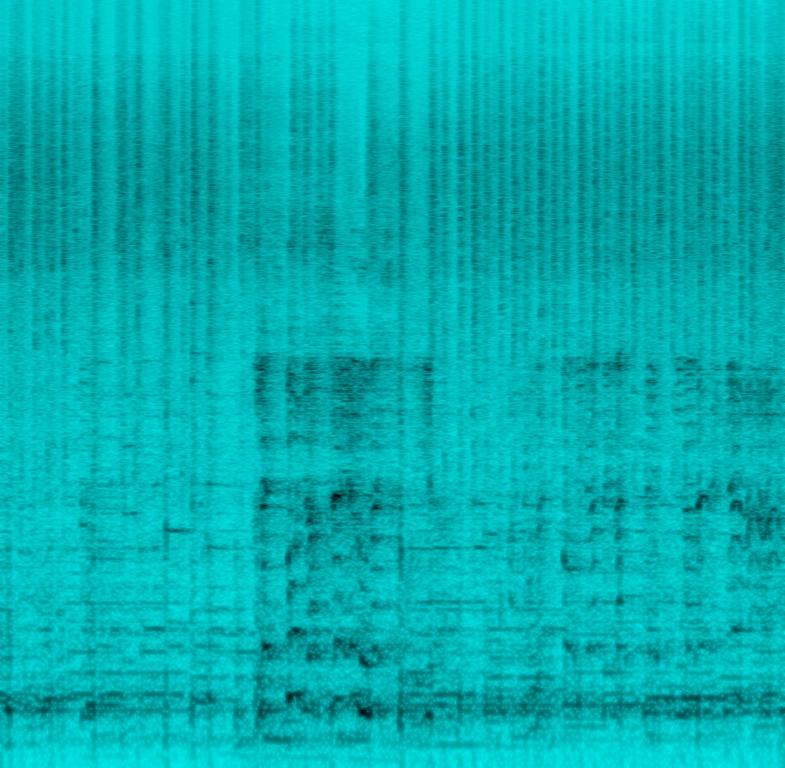
This is an amateur recording of a percussive jam over a backing track that has the acoustic guitar and hollering male vocals singing in the Spanish language, iconic features of latin folk music. Two pairs of maracas are being played to create the rhythm.